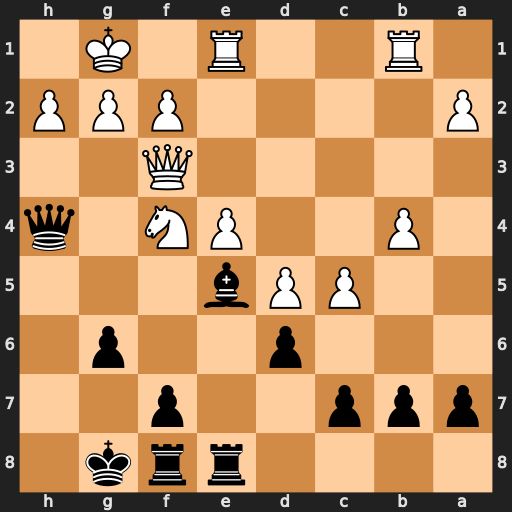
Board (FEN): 4rrk1/ppp2p2/3p2p1/2PPb3/1P2PN1q/5Q2/P4PPP/1R2R1K1
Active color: b
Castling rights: -
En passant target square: -
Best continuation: Qxf4 Qxf4 Bxf4